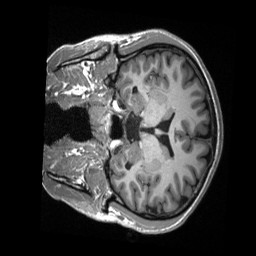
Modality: T1w
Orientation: coronal
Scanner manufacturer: siemens
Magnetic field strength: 3 T
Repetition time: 2.3 s
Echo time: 0.00232 s